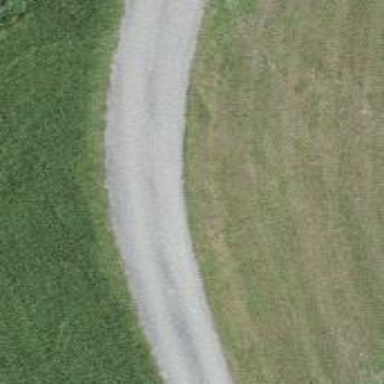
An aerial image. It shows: Track with grade 1 quality.